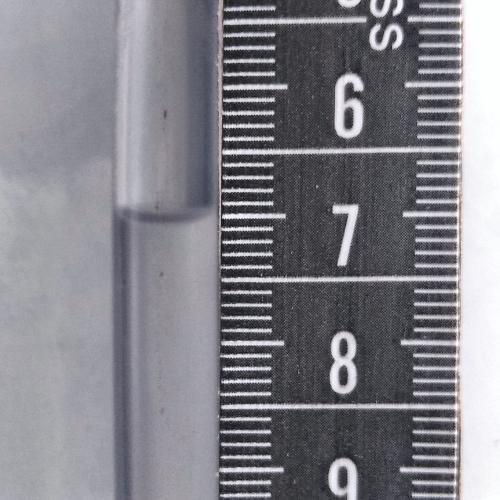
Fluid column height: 7.0 cm